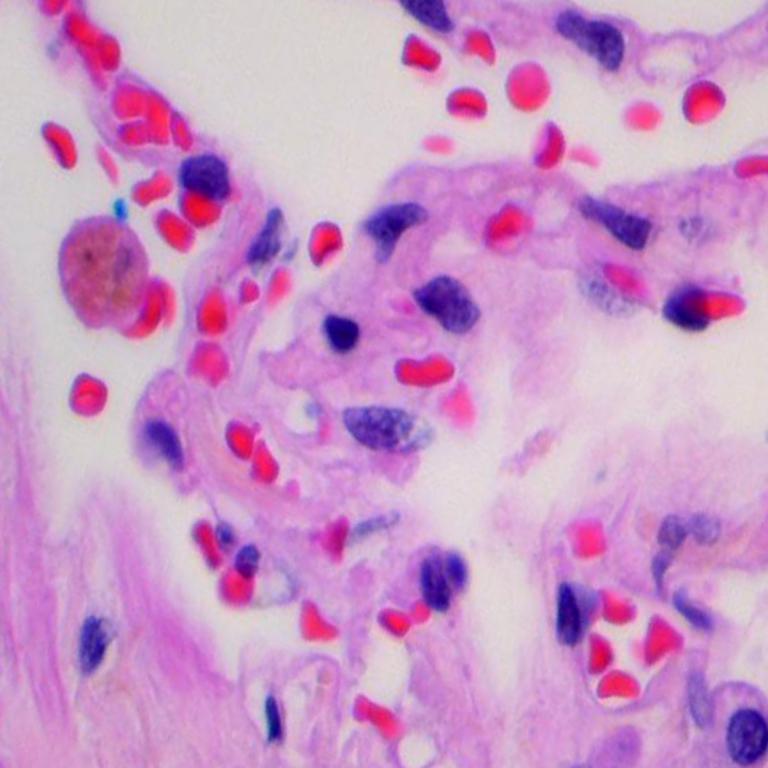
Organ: lung
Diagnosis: benign